Question: I'm attempting to generate a single plot of points that features the values for a single measurement (len) in a design with three categorical variables (mea, tre, and sex).
I've produced a plot that has all I'm looking for split across six different subplots:
But I'd ideally like to have them all in a single plot if possible, preferentially using ggplot.
Here is my current R code:
'''
ggplot(mydf, aes(x=factor(mea), y=len), group=sex) +
geom_point() + geom_errorbar(limits, width=0.1) + facet_wrap(~ tre + sex)
'''
And sample data from dput:
'''
structure(list(mea = structure(c(1L, 1L, 1L, 1L, 1L, 1L,
2L, 2L, 2L, 2L, 2L, 2L), .Label = c("PO_P", "Melaniz"), class = "factor"),
tre = structure(c(1L, 1L, 2L, 2L, 3L, 3L, 1L, 1L, 2L,
2L, 3L, 3L), .Label = c("a", "b", "c"), class = "factor"),
Sex = structure(c(1L, 2L, 1L, 2L, 1L, 2L, 1L, 2L, 1L, 2L,
1L, 2L), .Label = c("Male", "Female"), class = "factor"),
N = c(26, 26, 25, 25, 27, 27, 14, 13, 12, 11, 14, 13), len = c(10.6615384615385,
10.5807692307692, 10.292, 10.6, 10.2851851851852, 10.6518518518519,
11.4785714285714, 11.7153846153846, 11.7083333333333, 11.5,
11.6214285714286, 11.8923076923077), sd = c(0.869057845290829,
0.779753412698774, 0.722218803410712, 0.654471797202395,
0.906686148609193, 0.8040141456708, 1.0123685642542, 0.805032249712347,
1.13654846981659, 0.822192191643779, 0.833139171519908, 0.739889111580849
), se = c(0.170436265829955, 0.152922225659293, 0.144443760682142,
0.130894359440479, 0.174491830656674, 0.154732594478434,
0.270566879755675, 0.223275773441538, 0.328093282497832,
0.247900273203854, 0.222665809666299, 0.205208317689404),
ci = c(0.351020060264102, 0.314949219318153, 0.298117269908016,
0.270152680174426, 0.358673094717481, 0.318057403068012,
0.584524206501098, 0.486476119728297, 0.722128445903482,
0.552356230143519, 0.481040236068982, 0.447110515336101)), .Names = c("mea", "tre", "sex", "N", "len", "sd", "se", "ci"), row.names = c(NA,
-12L), class = "data.frame")
'''
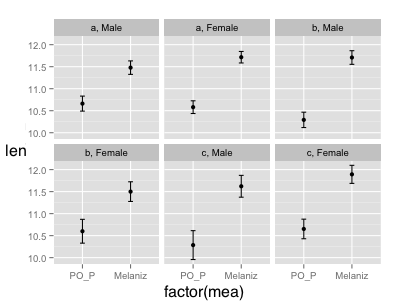
Answer: To differentiate between all those categorical variables you can use color, shape, size, pointtype, etc. Here is an example using color and point type for 'sex' and 'tre',
'''
library(ggplot2)
limits <- aes(ymax=mydf$len+mydf$se, ymin=mydf$len-mydf$se)
ggplot(mydf, aes(x=factor(mea), y=len, color=sex, pch=tre)) +
geom_point(position=position_dodge(width=0.5)) +
geom_errorbar(limits, position=position_dodge(width=0.5))
'''